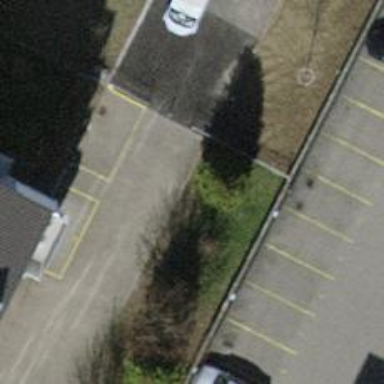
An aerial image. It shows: Bollard.